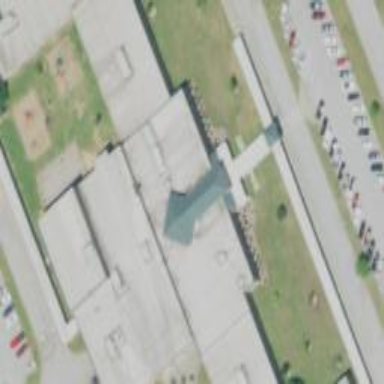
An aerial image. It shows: View of roof of building.